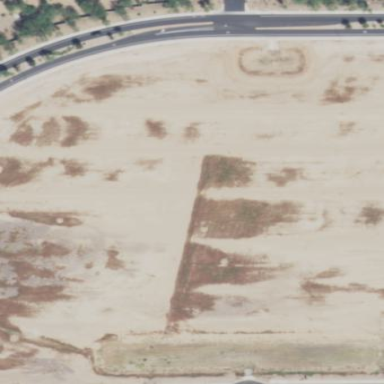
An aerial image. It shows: Brownfield site.